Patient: sex M, age 23
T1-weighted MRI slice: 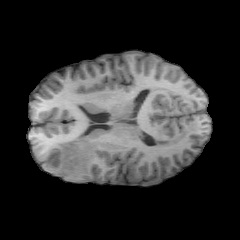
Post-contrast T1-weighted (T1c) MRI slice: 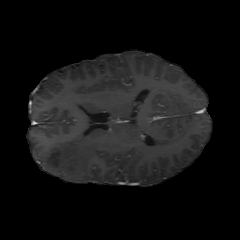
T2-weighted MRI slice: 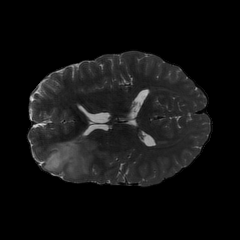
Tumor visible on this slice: yes
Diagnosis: Oligodendroglioma, IDH-mutant, 1p/19q-codeleted
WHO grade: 2